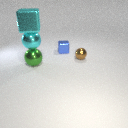
large green metal sphere below large cyan metal cube